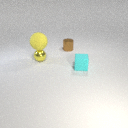
small brown metal cylinder to the left of small cyan rubber cube